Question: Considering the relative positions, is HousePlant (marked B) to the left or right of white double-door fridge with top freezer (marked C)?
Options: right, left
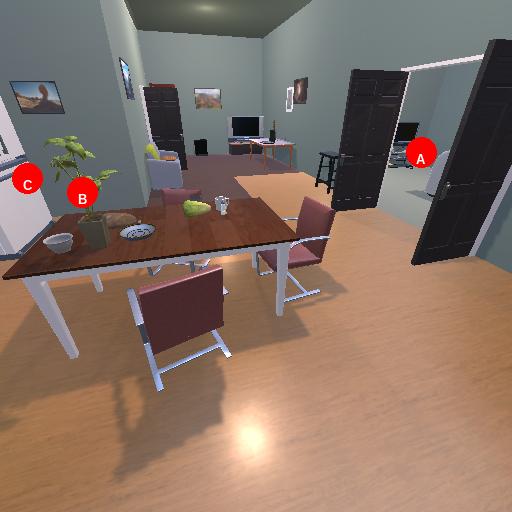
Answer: right